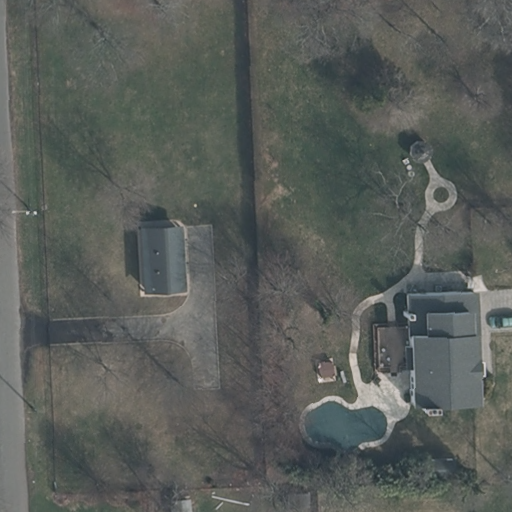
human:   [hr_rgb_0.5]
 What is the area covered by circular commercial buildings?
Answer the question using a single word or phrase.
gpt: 0m2

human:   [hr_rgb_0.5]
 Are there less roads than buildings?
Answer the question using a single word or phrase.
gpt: yes

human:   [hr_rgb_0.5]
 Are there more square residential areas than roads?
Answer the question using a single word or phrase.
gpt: no

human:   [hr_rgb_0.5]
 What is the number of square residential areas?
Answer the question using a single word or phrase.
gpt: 0

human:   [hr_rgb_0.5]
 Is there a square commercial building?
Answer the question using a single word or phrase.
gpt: no

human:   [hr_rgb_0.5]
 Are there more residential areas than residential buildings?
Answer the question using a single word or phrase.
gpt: no

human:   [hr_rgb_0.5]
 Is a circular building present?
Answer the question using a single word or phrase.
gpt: no

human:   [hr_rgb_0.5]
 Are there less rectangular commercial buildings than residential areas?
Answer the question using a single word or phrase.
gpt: yes

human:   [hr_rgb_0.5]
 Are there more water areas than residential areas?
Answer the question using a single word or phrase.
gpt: no

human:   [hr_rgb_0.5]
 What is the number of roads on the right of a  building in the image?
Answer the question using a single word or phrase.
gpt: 0

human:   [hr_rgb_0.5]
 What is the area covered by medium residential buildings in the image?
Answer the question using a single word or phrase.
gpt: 527m2

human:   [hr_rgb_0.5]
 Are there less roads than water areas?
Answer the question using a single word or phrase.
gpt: no

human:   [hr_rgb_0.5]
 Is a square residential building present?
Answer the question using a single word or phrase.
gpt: no

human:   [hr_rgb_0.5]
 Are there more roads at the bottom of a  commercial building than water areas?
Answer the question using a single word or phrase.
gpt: no

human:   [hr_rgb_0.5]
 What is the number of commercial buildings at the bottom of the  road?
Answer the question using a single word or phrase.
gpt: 0

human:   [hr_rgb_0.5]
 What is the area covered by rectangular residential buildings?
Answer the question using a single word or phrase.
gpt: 112m2

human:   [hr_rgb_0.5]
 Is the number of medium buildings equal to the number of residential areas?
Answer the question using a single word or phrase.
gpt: no

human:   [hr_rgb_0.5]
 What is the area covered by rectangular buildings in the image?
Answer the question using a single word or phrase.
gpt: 127m2

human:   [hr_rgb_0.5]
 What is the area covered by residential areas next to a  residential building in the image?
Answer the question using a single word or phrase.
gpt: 10595m2

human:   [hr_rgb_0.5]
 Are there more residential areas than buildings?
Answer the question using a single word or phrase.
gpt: no

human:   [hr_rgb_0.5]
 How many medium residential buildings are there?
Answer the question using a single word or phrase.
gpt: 2

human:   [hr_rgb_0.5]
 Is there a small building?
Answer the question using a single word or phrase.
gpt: yes

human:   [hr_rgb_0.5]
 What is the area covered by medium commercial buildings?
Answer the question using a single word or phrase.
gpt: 0m2

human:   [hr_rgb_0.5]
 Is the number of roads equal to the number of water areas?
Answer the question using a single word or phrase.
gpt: no

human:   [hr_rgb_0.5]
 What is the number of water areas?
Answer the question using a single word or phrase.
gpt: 0

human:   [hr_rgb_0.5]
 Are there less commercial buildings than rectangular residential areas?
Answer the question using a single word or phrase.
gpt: yes

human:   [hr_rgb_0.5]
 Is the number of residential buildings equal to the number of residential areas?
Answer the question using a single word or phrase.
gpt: no

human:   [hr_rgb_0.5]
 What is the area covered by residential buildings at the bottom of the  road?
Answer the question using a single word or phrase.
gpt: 0m2

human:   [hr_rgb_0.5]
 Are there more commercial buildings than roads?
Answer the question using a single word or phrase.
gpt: no

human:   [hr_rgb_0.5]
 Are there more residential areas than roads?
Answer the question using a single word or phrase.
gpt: no

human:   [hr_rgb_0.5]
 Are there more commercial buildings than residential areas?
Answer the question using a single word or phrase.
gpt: no

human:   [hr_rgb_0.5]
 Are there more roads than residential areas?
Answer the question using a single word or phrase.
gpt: no

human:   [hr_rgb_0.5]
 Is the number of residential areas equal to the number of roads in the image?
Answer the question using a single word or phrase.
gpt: yes

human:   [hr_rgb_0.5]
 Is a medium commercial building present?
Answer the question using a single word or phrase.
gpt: no

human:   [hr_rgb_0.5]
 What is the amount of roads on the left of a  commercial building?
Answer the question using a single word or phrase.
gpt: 0

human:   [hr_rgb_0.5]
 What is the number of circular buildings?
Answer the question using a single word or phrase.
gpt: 0